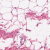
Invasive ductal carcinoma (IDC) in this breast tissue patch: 0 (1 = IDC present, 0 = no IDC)